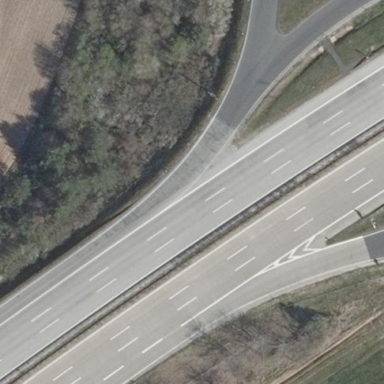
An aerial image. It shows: Motorway area.